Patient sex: M
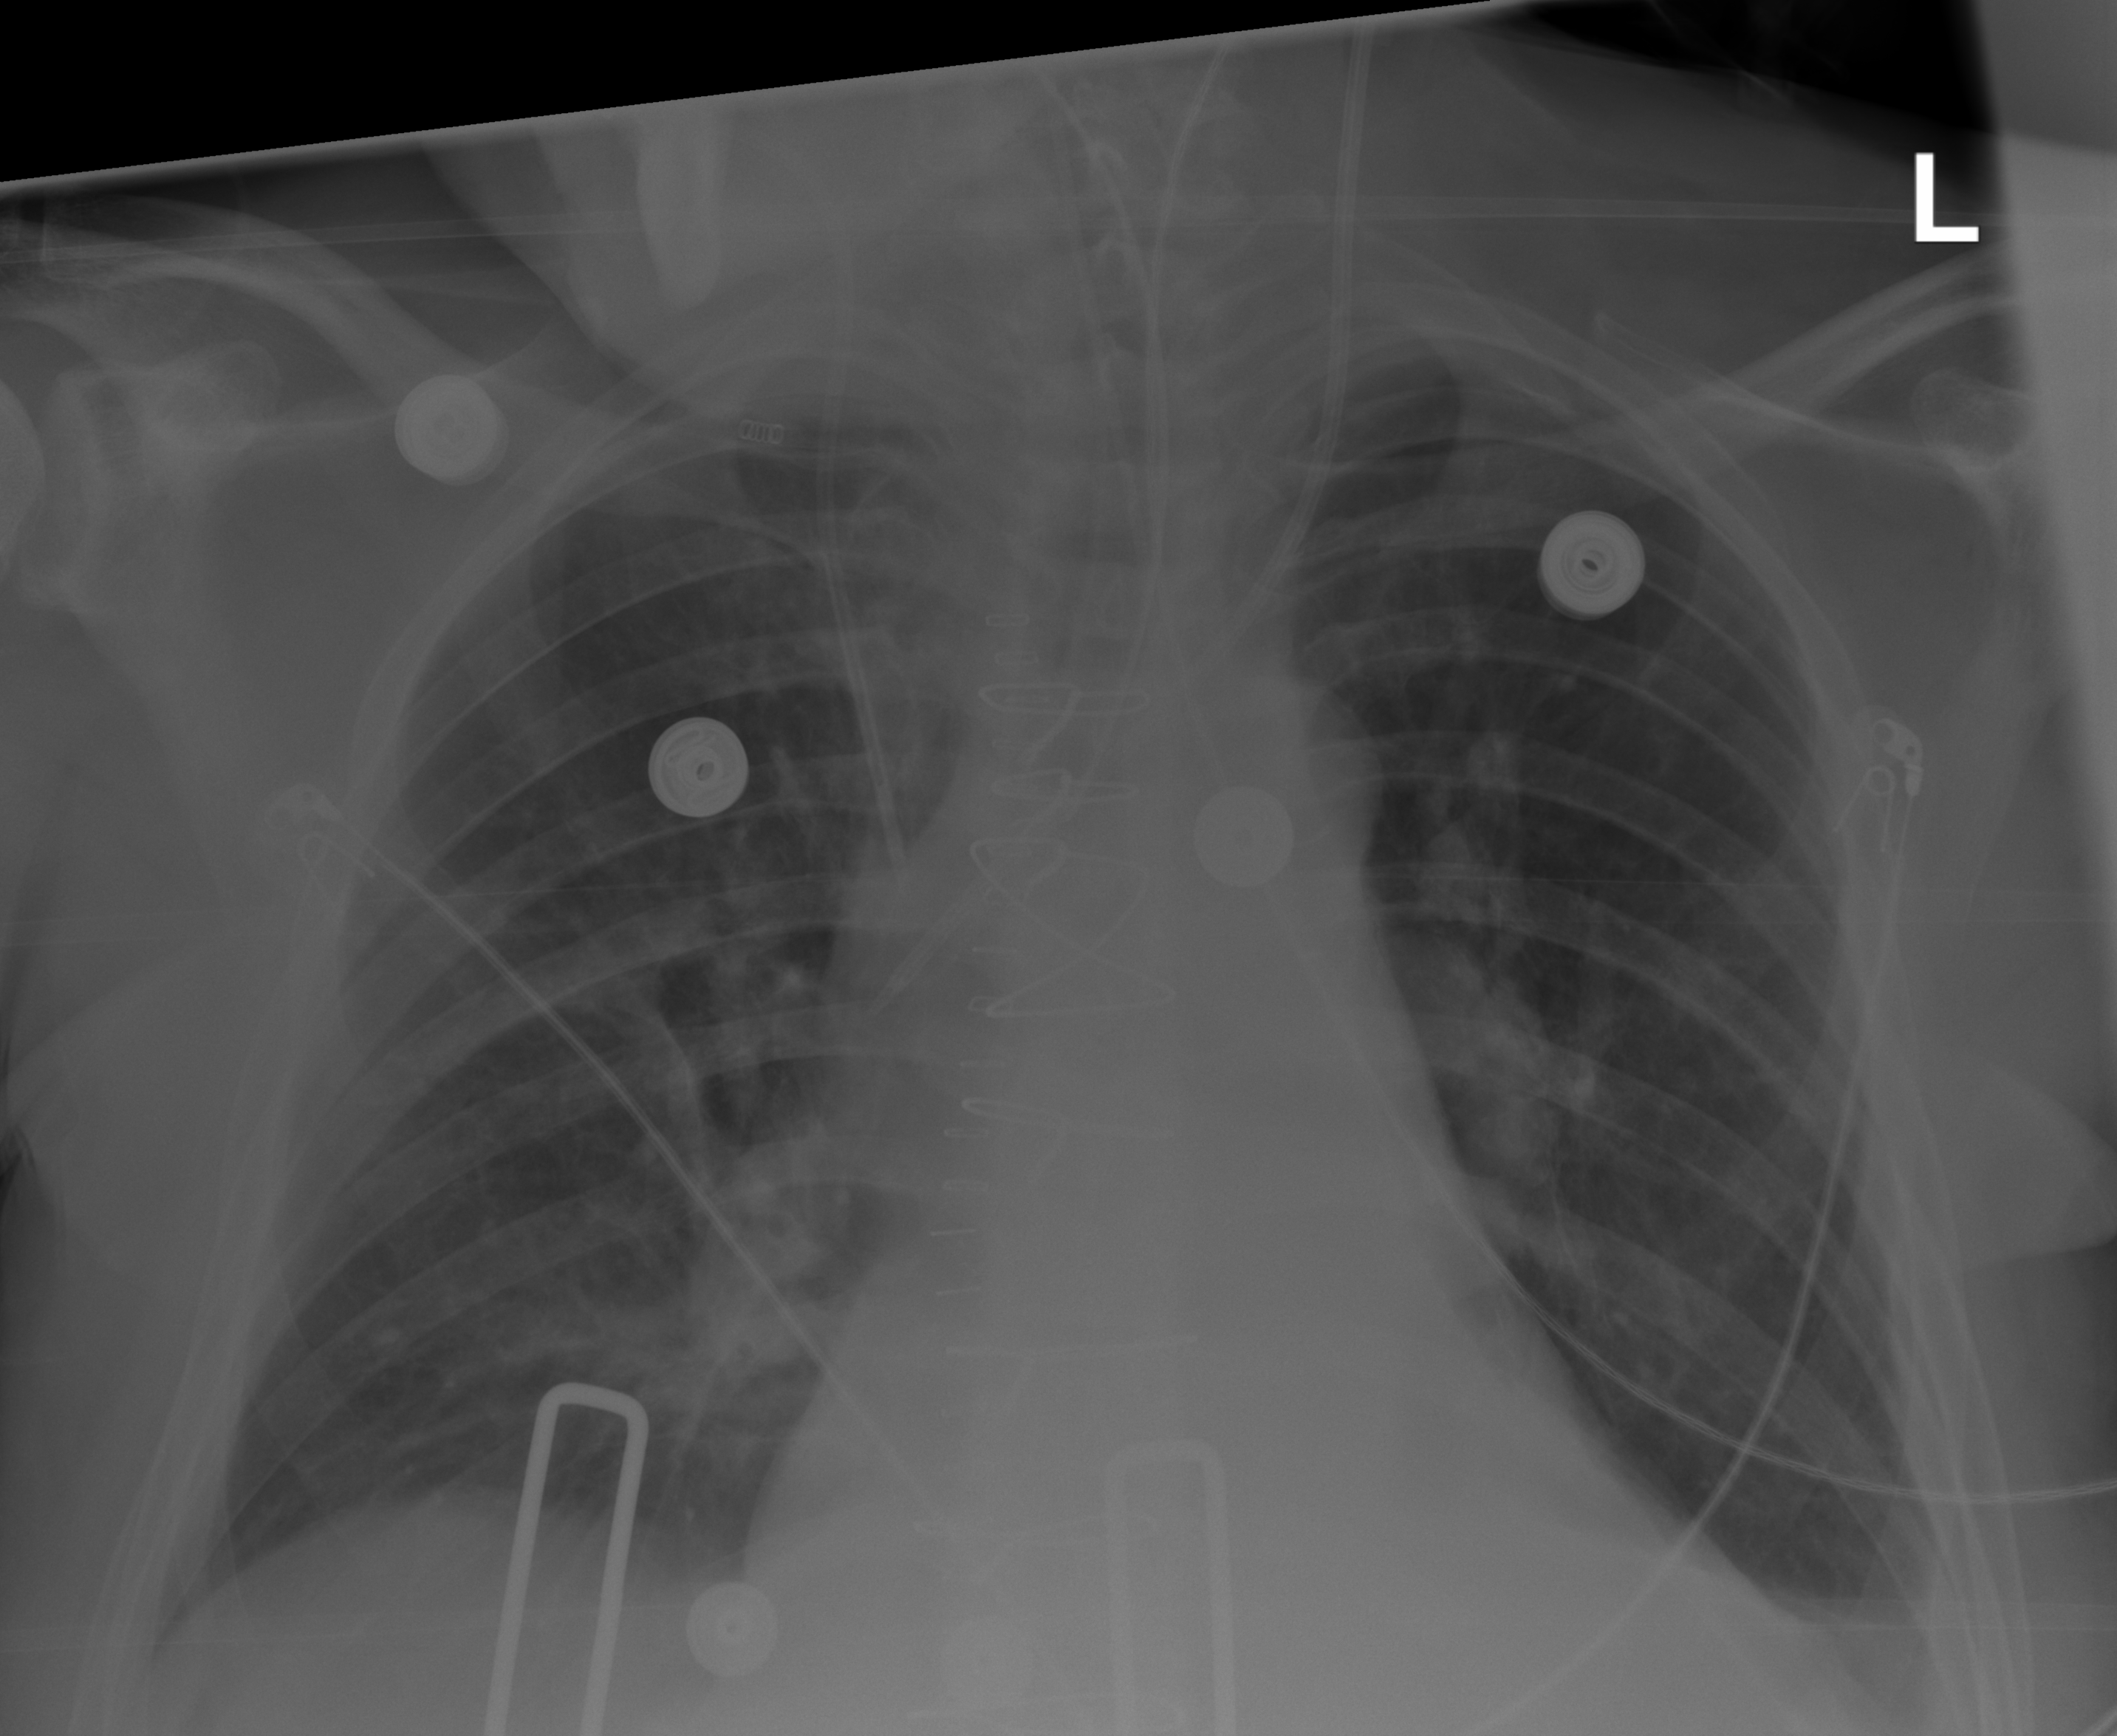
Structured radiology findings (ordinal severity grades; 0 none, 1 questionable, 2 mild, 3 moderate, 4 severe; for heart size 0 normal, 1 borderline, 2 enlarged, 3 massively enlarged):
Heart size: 2
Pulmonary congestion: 2
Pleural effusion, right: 0
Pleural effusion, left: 2
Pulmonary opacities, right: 0
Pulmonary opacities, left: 0
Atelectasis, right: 2
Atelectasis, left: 2